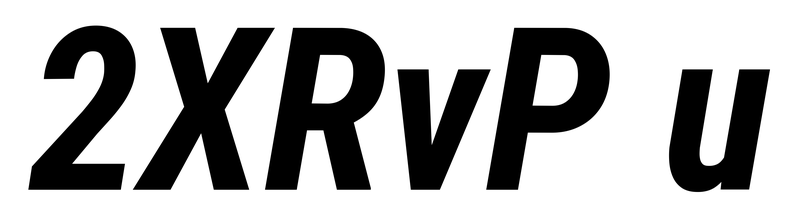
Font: Roboto-Italic_Condensed_Bold_Italic